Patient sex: M
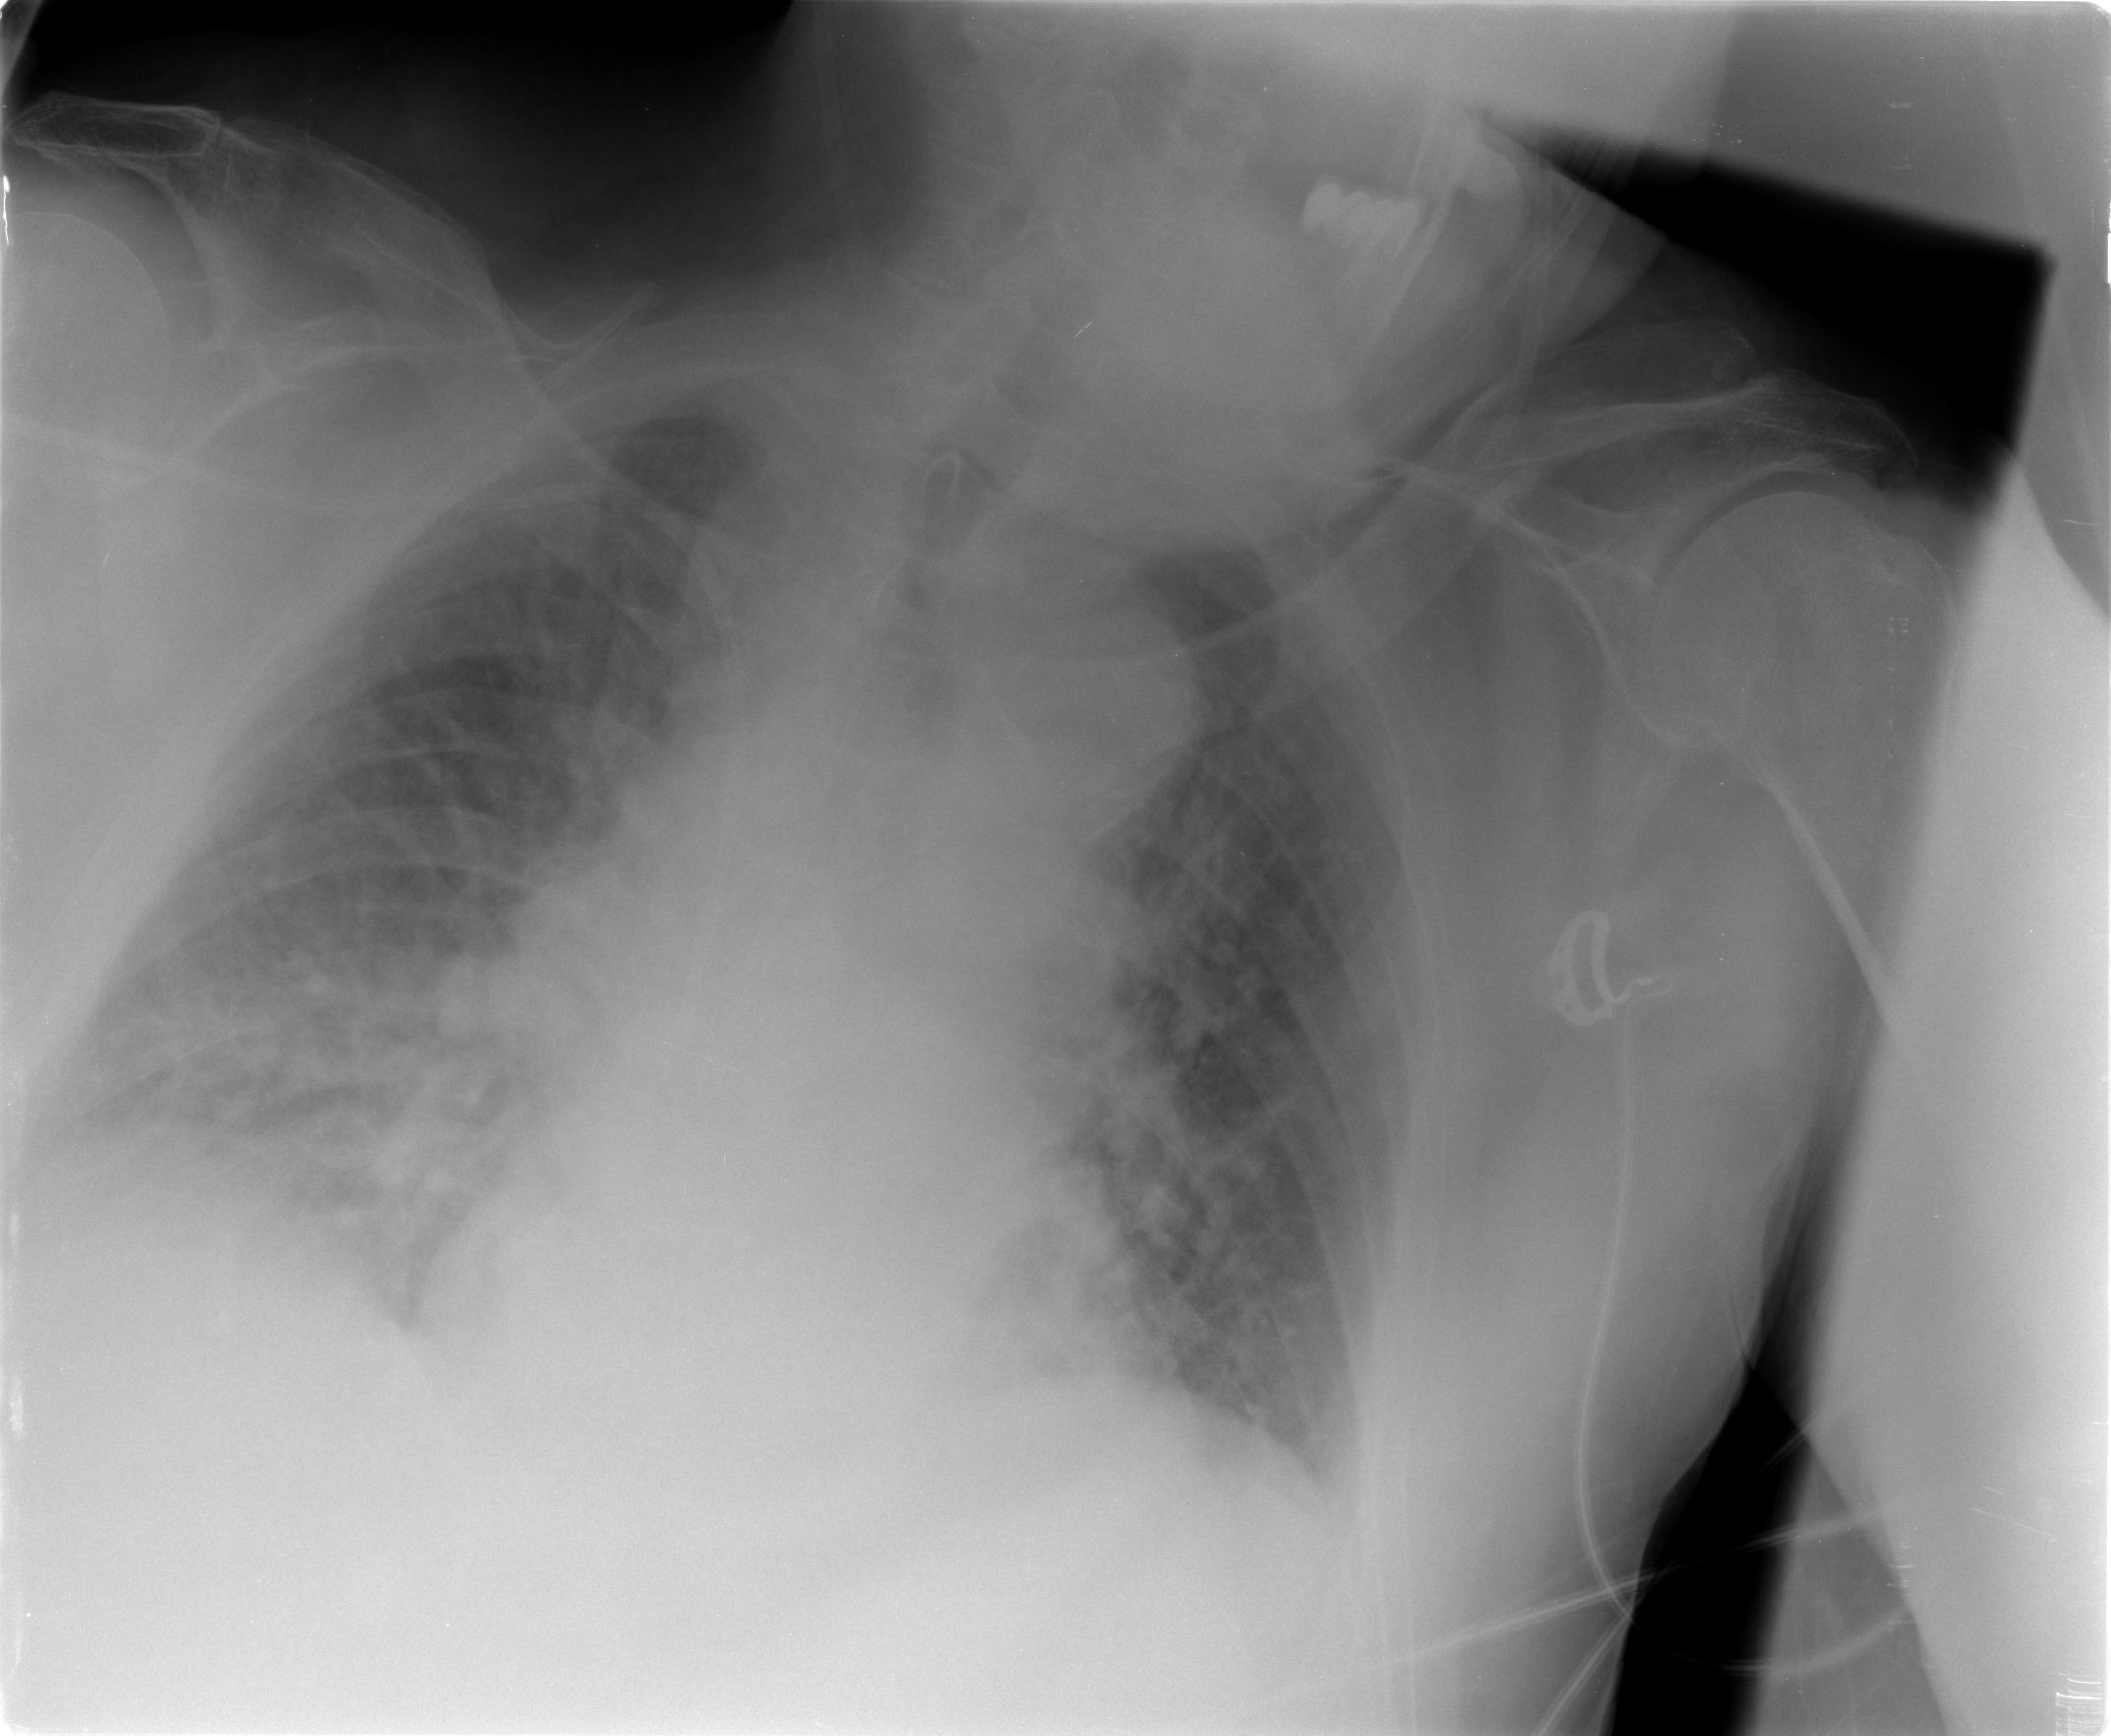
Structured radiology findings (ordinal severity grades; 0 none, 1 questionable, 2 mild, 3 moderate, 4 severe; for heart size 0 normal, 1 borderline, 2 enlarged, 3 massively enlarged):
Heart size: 2
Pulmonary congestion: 3
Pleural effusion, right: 2
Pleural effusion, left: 0
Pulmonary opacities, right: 3
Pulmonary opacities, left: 2
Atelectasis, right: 2
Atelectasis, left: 2